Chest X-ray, PA view. Patient: 56 years old, sex F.
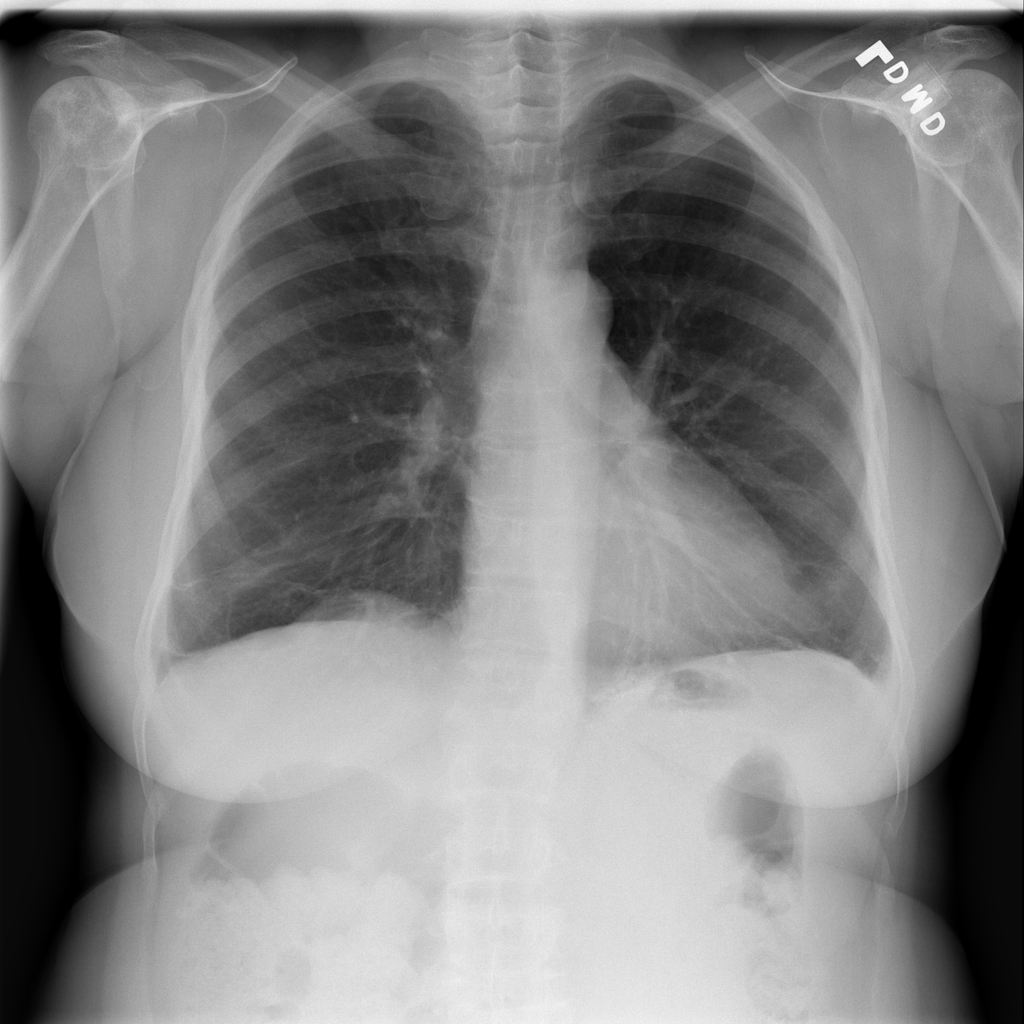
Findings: No Finding